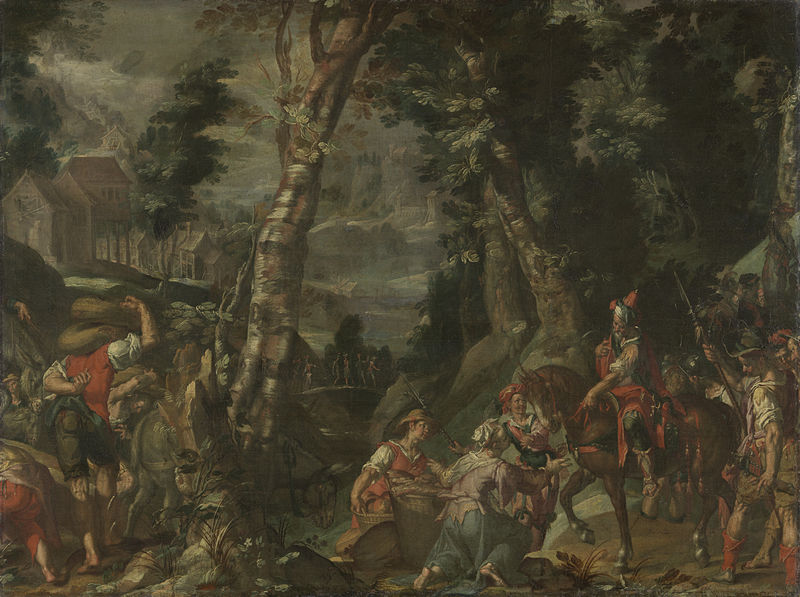
Titel: De ontmoeting tussen David en Abigail
Künstler: Joachim Wtewael
Standort: Amsterdam
Institution: Rijksmuseum
Schlagwörter: fight, hat, men, people, red, soldier, soldiers, white, women, black, dark, figures, gray, green, grey, painting, woman, yellow, oil painting, sad, fighting, horses, roman, sky, tree, house, houses, roof, tower, trees, death, armor, helmet, knight, forest, grass, light, night, castle, army, hats, battle, storm, bridge, basket, leaves, trunk, buildings, war, horse, reins, riding, strong, shadows, genre, pointing, carrying, kneeling, murder, weapon, romans, horseman, spear, holding, helmets, harvest, attack, bark, leading, fighter, oppression, laborers, pesant, suppress, oppress, derp, carrying bundles